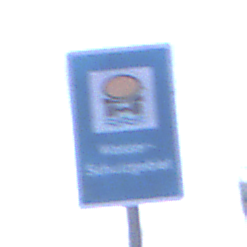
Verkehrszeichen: Wasserschutzgebiet
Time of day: SunriseSunset
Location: Outdoor (Suburban)
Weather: PartlyCloudy
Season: NotSpecified
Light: Natural